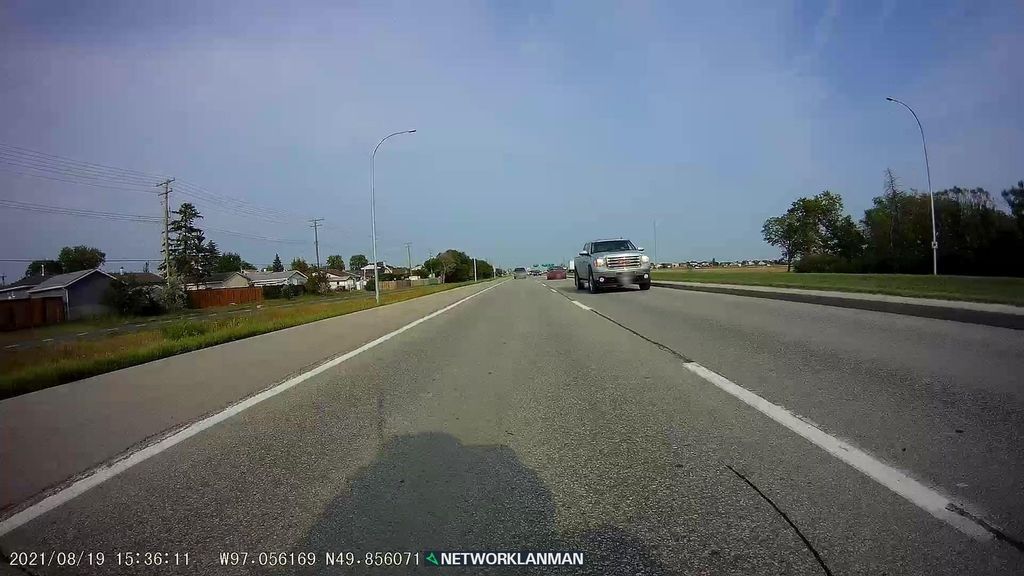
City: winnipeg